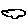
Label: cloud